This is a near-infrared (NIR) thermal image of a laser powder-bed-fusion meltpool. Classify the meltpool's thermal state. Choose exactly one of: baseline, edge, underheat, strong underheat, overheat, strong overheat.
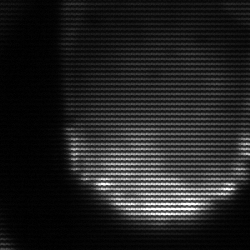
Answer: edge